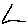
Label: triangle